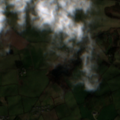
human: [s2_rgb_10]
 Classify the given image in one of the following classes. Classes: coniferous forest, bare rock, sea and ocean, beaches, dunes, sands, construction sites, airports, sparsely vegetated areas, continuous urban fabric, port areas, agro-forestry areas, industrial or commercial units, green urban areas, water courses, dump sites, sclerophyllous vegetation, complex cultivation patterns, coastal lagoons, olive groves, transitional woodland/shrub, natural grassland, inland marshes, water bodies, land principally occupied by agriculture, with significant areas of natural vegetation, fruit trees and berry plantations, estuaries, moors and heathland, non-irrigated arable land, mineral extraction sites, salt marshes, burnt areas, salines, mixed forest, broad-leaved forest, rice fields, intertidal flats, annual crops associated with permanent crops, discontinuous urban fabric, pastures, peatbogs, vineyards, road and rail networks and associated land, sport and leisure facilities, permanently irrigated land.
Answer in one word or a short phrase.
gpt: non-irrigated arable land, pastures, land principally occupied by agriculture, with significant areas of natural vegetation